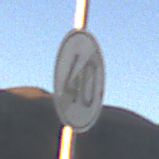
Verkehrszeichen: EndeGeschwindigkeit40
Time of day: SunriseSunset
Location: Outdoor (Nature)
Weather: Clear
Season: NotSpecified
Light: Natural